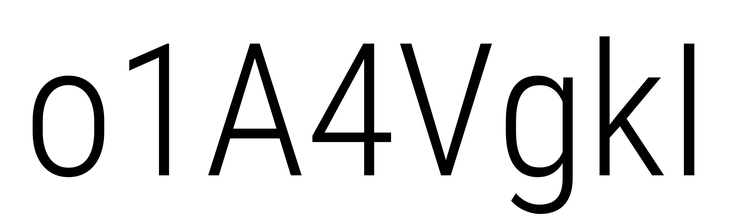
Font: Roboto_Condensed_Light